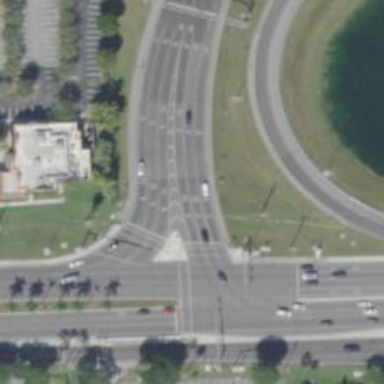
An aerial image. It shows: Crossing on the road with line markings.